Question: Possible to set a breakpoint for the code block of javascript like the screenshot below.
How can we use them? VS always ignores.

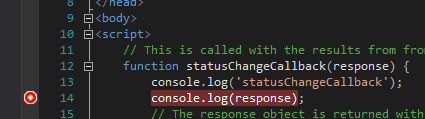
Answer: If Internet Explorer is set as the browser when debugging, Visual Studio is, in theory, able to stop at breakpoints set at client side script. To use the feature, you will need to make sure that "Disable script debugging" is checked in your IE Internet Options, Advanced tab.
However, I have found VS script debugging to be a bit flaky; the breakpoint is not always hit, especially with VS2010 or earlier. My personal experience is that it works best in VS2012 or later.
That being said, if you're using VS as the client-side script debugger and you find that your client-side breakpoints are not getting hit, it is best to insert a "debugger;" line prior to the line you would like to break at to ensure that it is picked up by the VS script debugger.
pennstatephil posted a link above that indeed provides more information on the subject: <URL>
Edit: I'm not able to add comments, but in response to sb9's comment about why one would use IE, I find debugging in Visual Studio a lot more convenient when investigating script behavior before postbacks occur and server-side behaviors occurring immediately after postbacks. Also, sometimes the VS/IE combination will catch errors that Chrome and Firefox/Firebug reports with a nonsensical error message.